Question: I'm quite new with Yii and I'm dealing with the 'CGridView' which is causing me troubles.
This 'CGridView' is in a 'renderPartial' view.
'''
$this->widget('zii.widgets.grid.CGridView', array(
'id'=>'ratesGrid',
'dataProvider'=>rates::model()->searchSameProperty($propertyid),
'columns'=>array(
'name',
'from',
'to',
'price',
array(
'header'=>'html',
'type'=>'raw',
'value'=>''
<a href="#" class="deleteRate btn btn-danger" data-rateid="'.$data->id.'">Delete Rate</a>
'',
),
),));
Yii::app()->clientScript->registerScript('ratesdeletion', '
$("#ratesProperty").on("click", ".deleteRate", function(e){
e.preventDefault();
$.ajax({
"url":"'.CController::createUrl('rates/delete').'",
"type":"POST",
"data":{
"id":$(this).data("rateid"),
},
"success":function(data){
$.fn.yiiGridView.update("ratesGrid");
},
});
});
', CClientScript::POS_END);
'''
The good part is when I click the delete button, it makes the call to "rates/delete" with the correct id, but when "rates/delete" finishes its work, somehow another AJAX call is made (that I've never coded), please check the screenshot.

So my questions are:
1. Why Yii is creating this second ajax call that I've never created?
2. How can I avoid this second ajax call?
EDIT:
I tried adding an anchor and then attach the ajax call in a click event and it keeps making the second call.
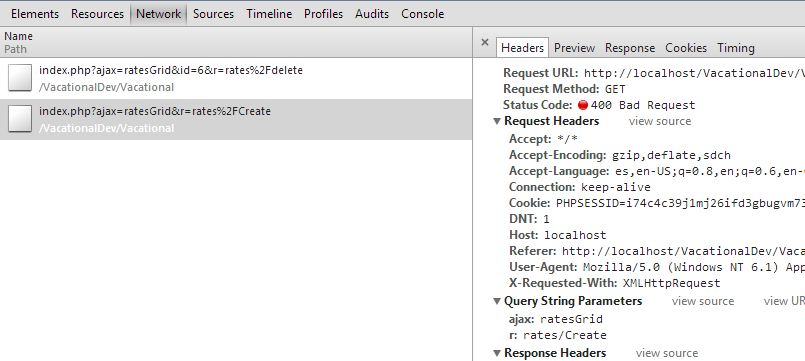
Answer: When you delete some items from a grid, first ajax call is for delete request to server and second request is for recreating the grid after your deletion. We can't avoid second ajax call while using ajax grid view like this.